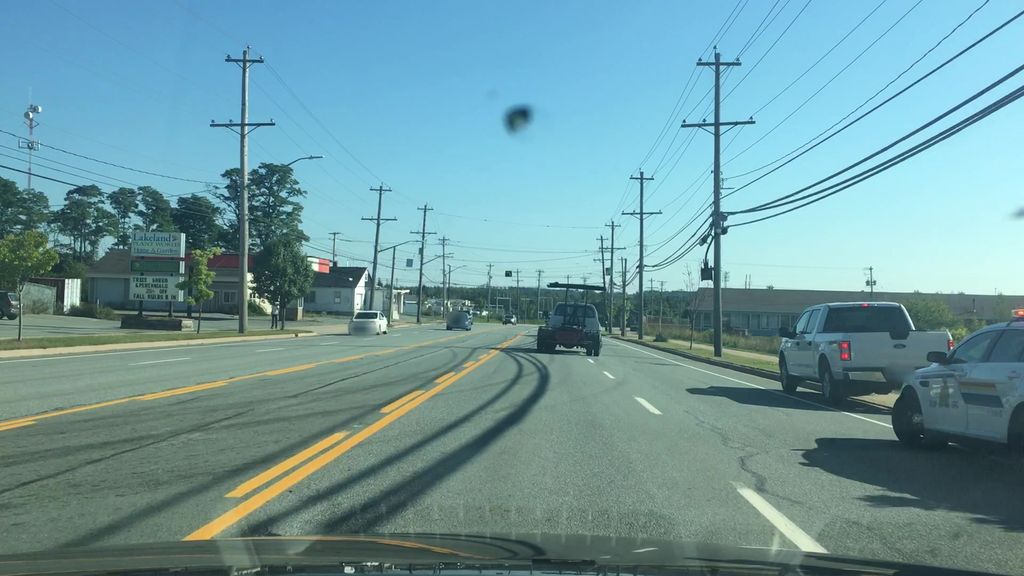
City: halifax